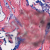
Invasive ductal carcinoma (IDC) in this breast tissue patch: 0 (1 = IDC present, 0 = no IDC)